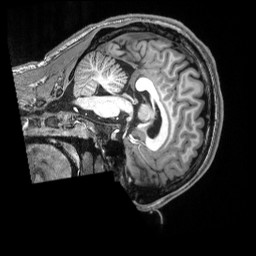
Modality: T1w
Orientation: sagittal